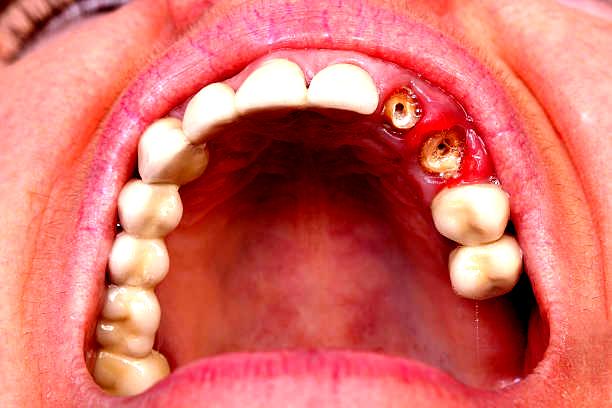
Condition: hypodontia